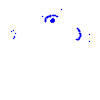
Particle: electron